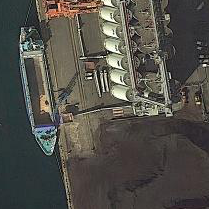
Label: Sand_carrier